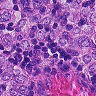
Metastatic tissue present: yes